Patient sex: M
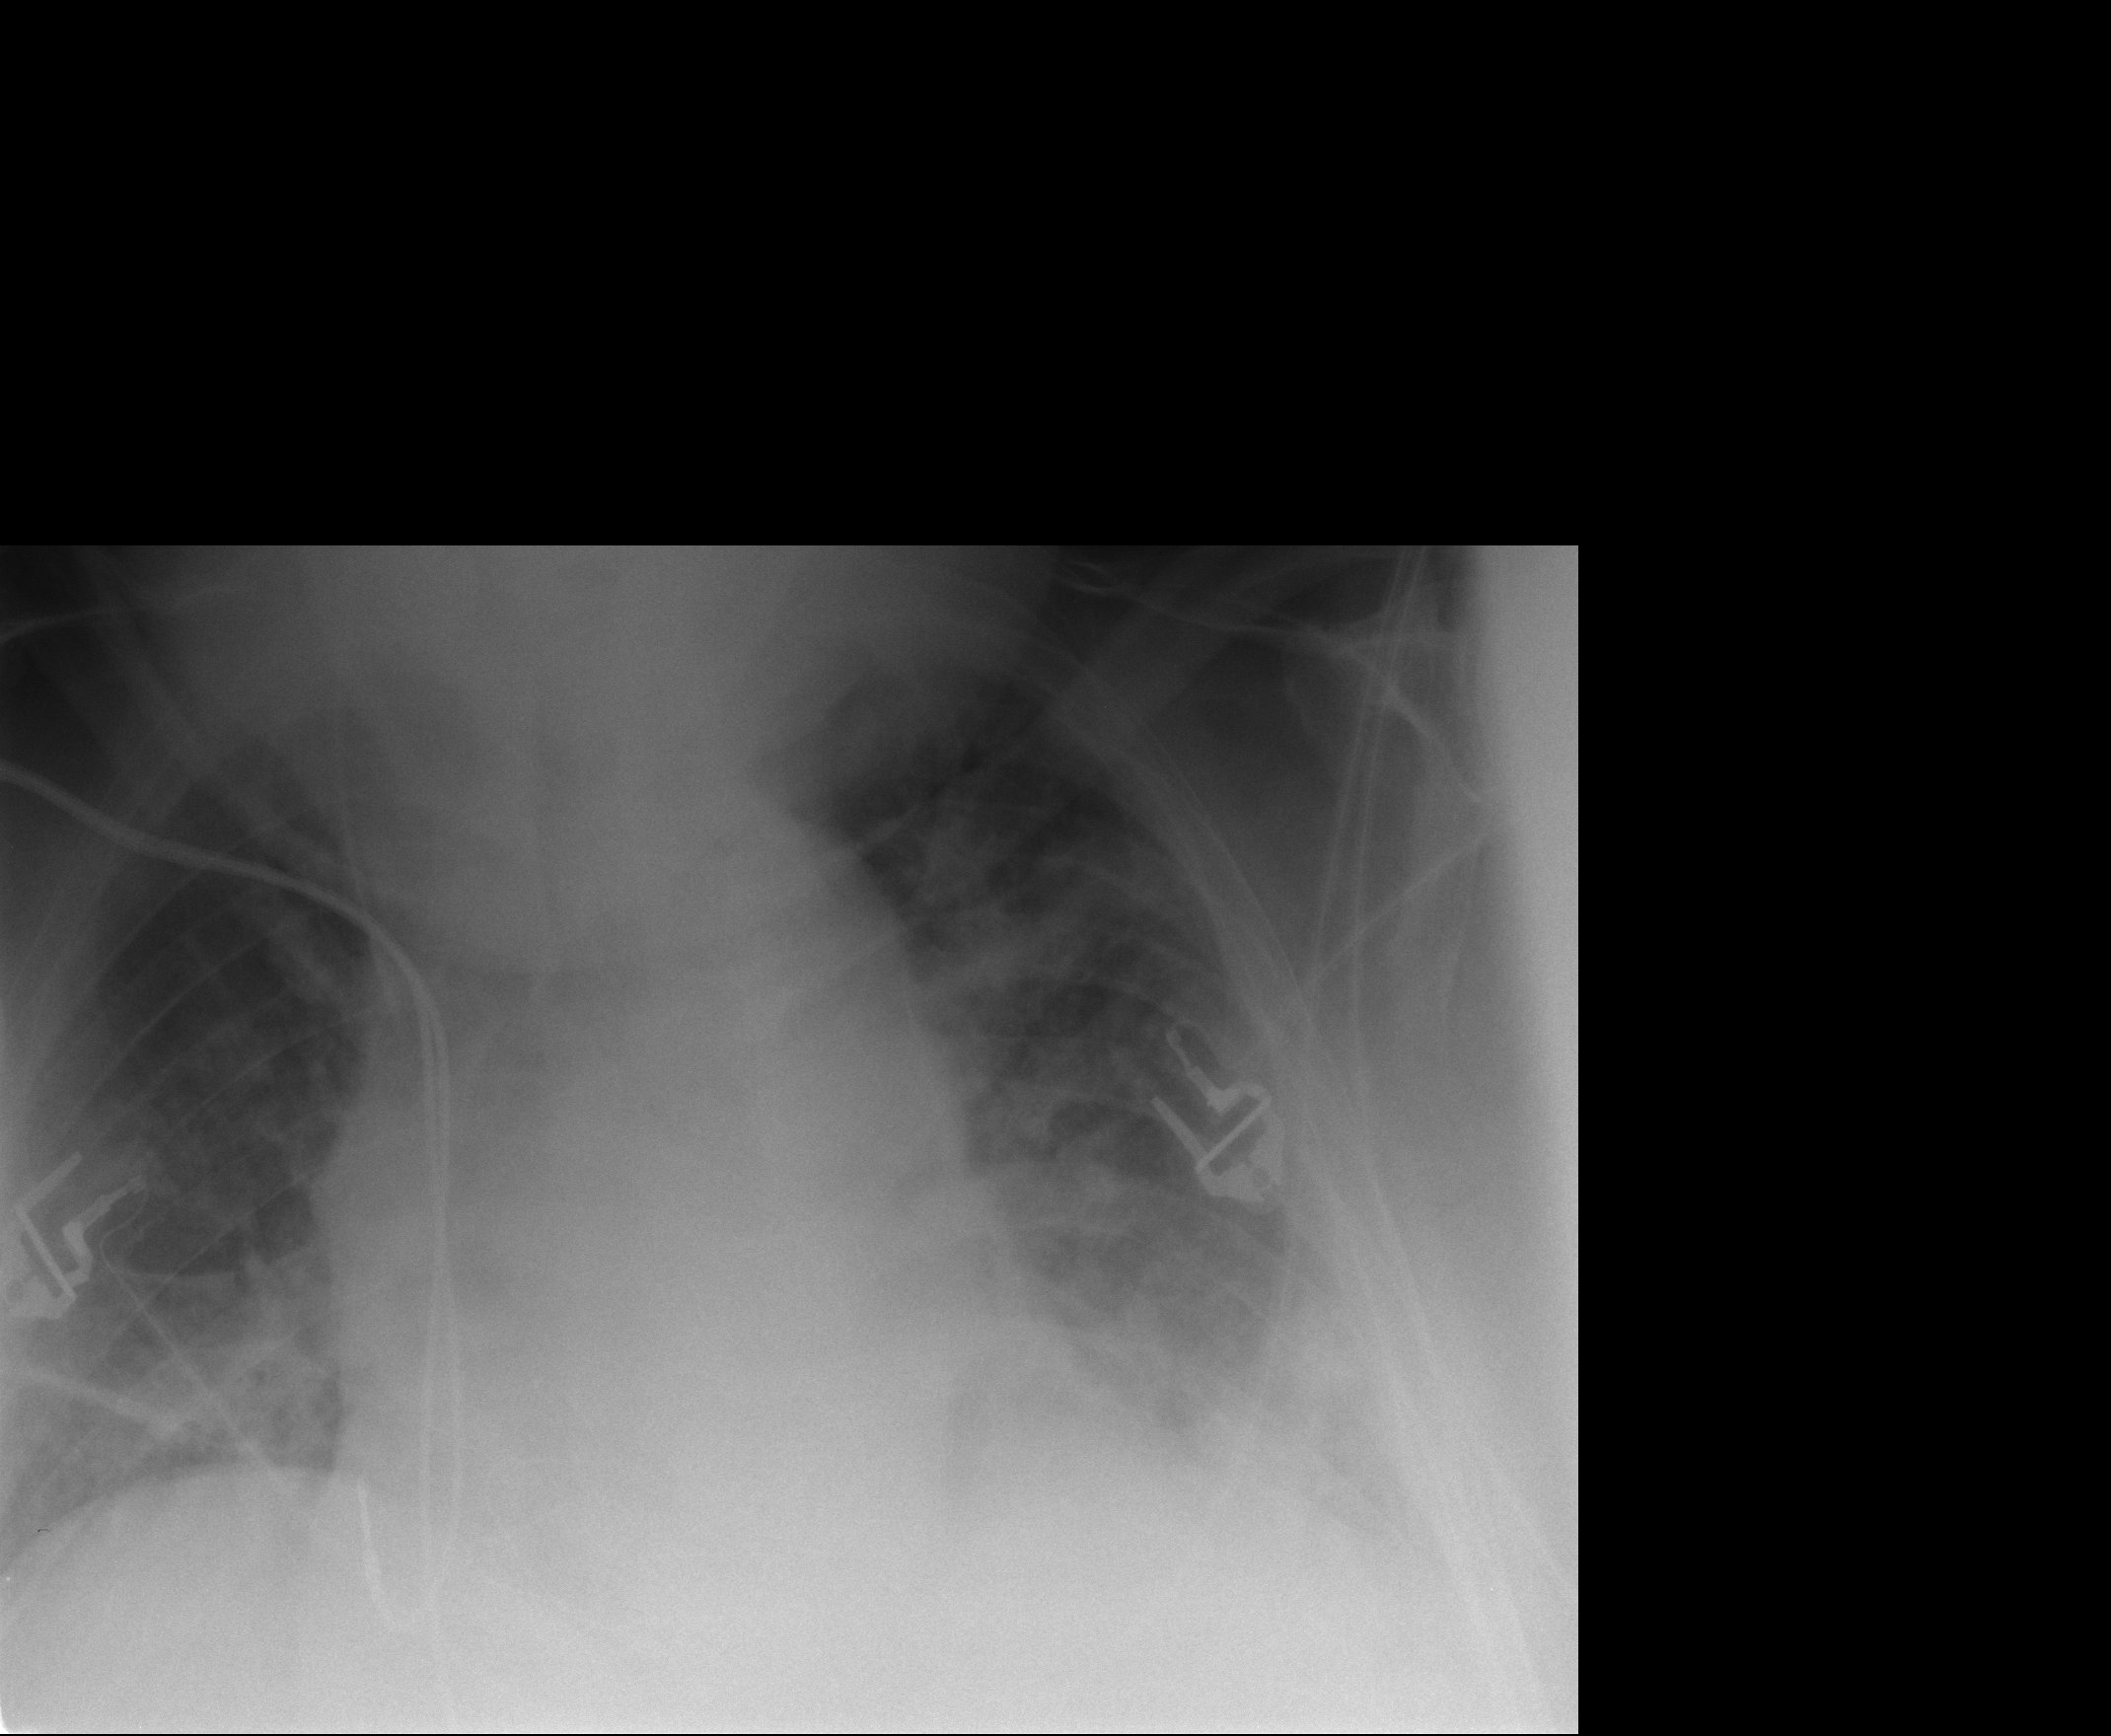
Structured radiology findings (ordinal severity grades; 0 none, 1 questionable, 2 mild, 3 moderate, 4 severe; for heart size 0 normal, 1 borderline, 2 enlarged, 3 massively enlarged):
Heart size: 2
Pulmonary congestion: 2
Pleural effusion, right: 0
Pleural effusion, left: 1
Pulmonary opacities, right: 0
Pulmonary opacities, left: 0
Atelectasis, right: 2
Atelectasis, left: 2